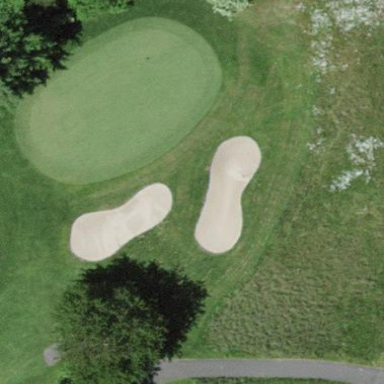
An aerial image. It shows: Golf green.